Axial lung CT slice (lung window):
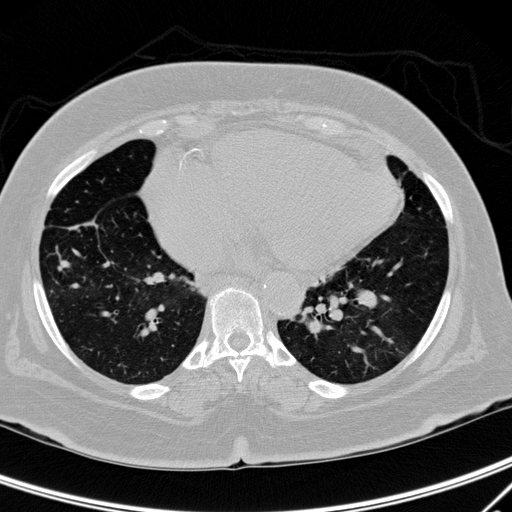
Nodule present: no